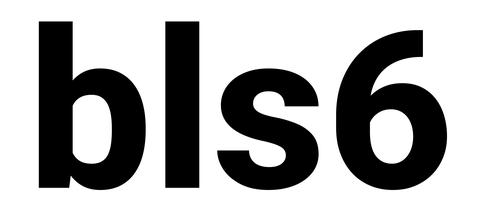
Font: Roboto_ExtraBold